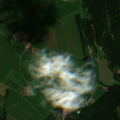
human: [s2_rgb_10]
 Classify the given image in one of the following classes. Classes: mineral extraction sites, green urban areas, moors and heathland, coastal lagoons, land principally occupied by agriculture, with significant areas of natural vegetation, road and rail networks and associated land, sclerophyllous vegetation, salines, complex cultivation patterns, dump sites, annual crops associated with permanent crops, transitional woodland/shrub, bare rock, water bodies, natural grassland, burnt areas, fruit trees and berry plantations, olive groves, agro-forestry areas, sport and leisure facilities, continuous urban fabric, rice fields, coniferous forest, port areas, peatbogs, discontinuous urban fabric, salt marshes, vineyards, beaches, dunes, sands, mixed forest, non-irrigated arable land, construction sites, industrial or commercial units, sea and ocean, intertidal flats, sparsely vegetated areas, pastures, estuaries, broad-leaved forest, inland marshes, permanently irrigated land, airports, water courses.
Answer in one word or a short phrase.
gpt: pastures, coniferous forest, mixed forest